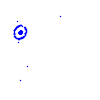
Particle: kaon